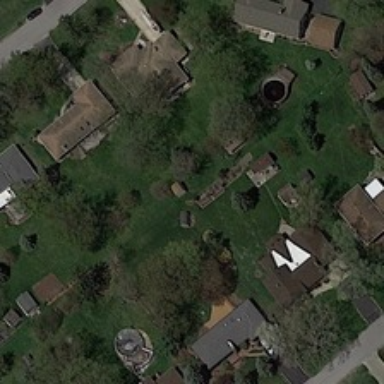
Many residential houses are on the lawn, like straight line,like ring .